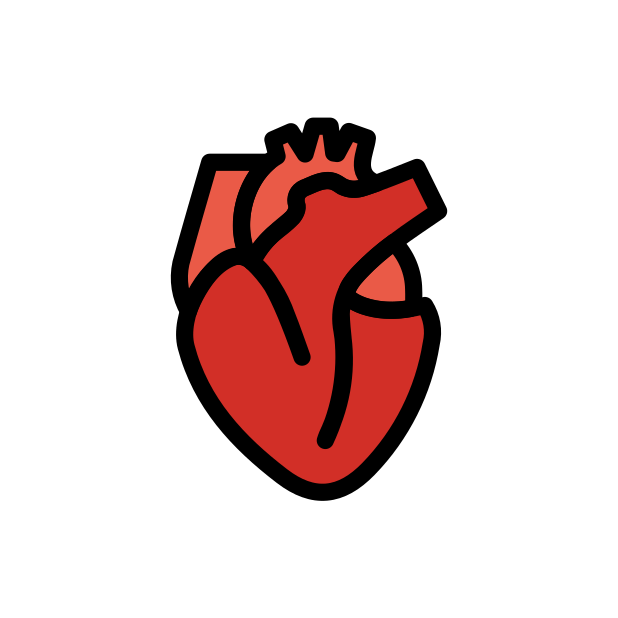
anatomical heart